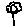
Label: flower